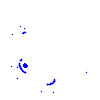
Particle: electron